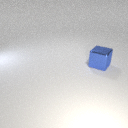
large blue metal cube